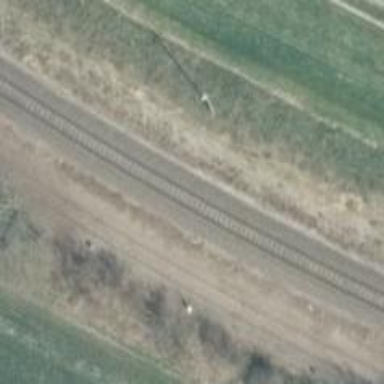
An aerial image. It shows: Railway milestone.